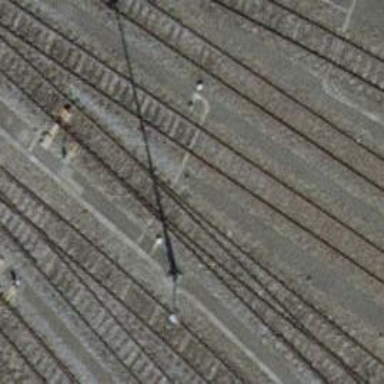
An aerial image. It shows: Railway switch.